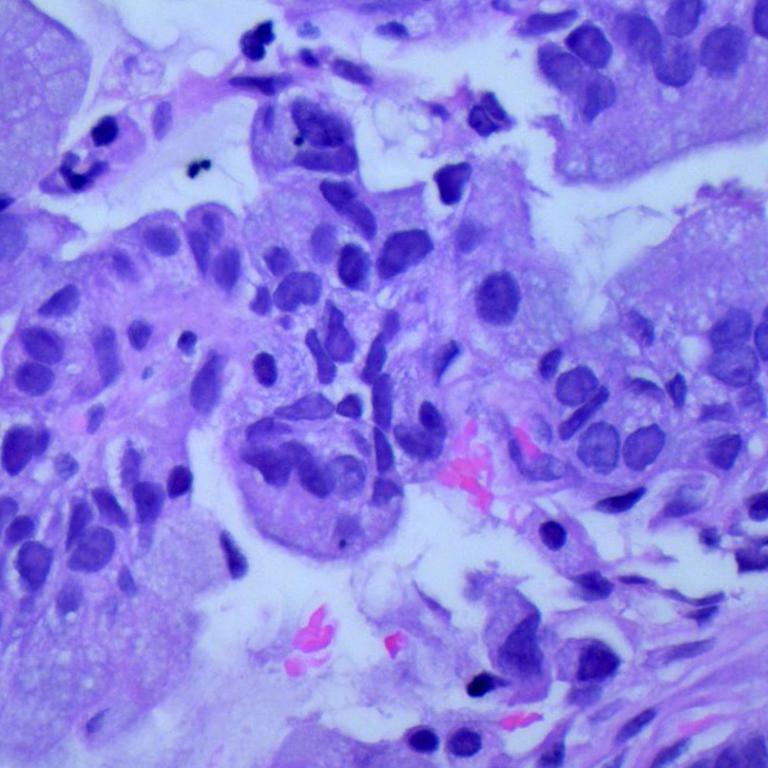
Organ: lung
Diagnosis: adenocarcinomas